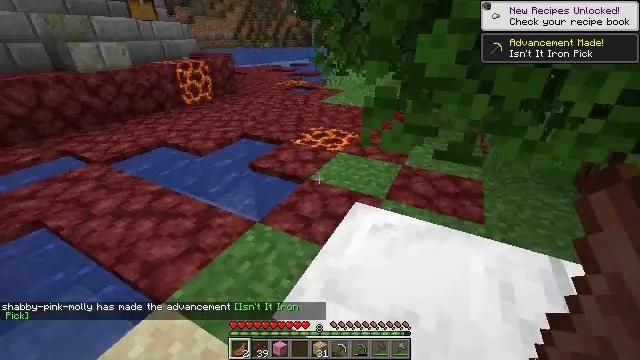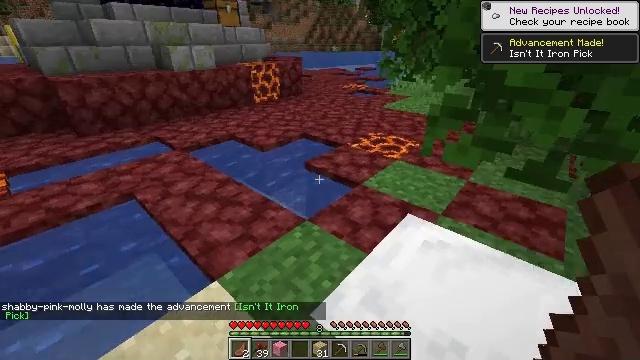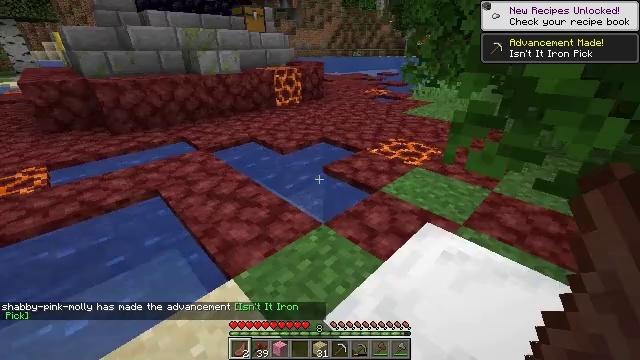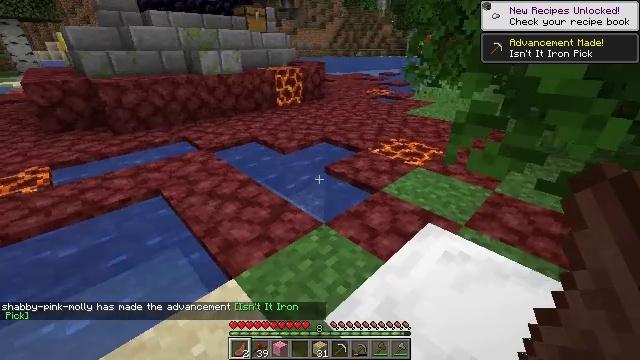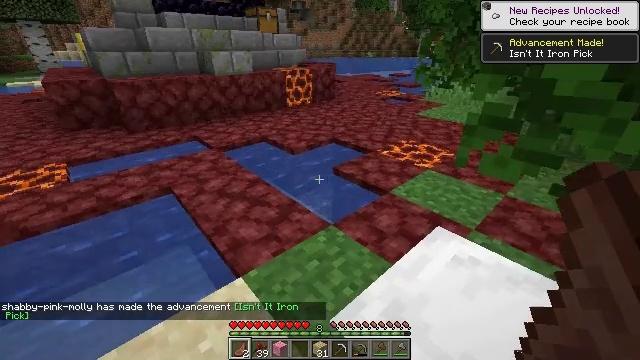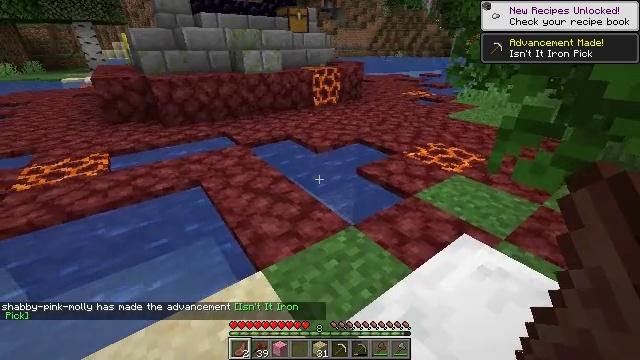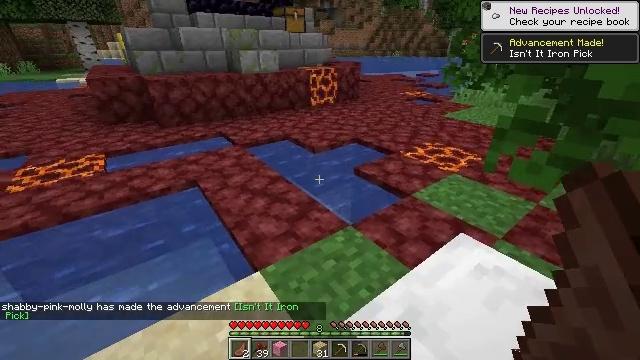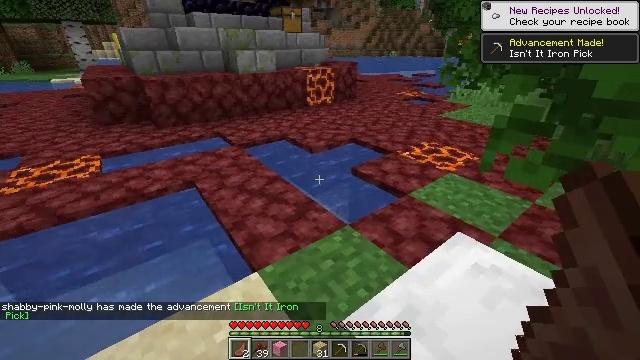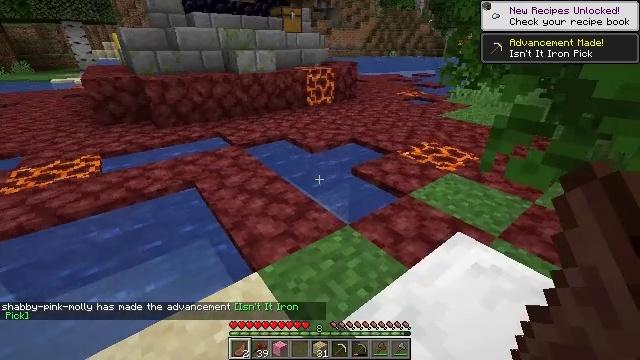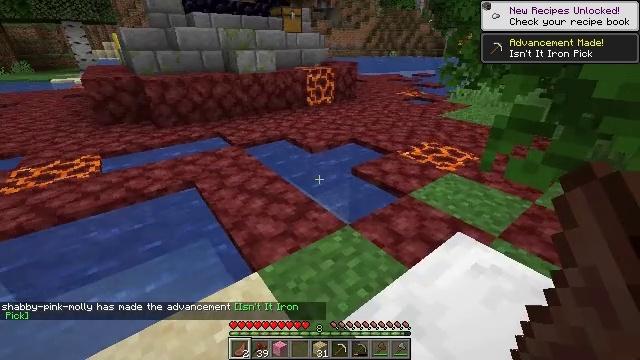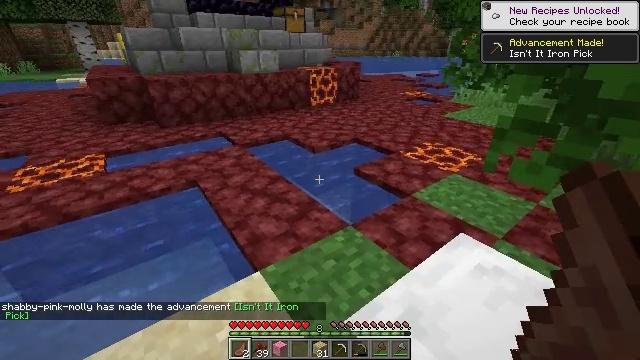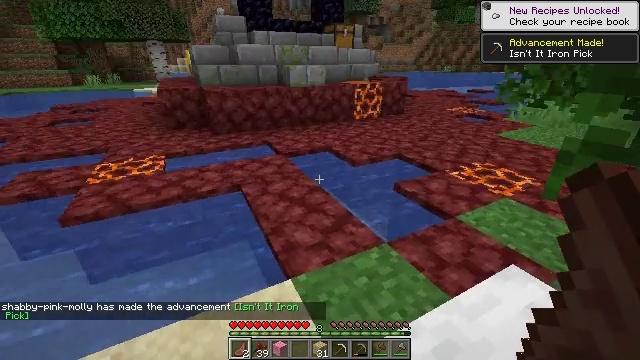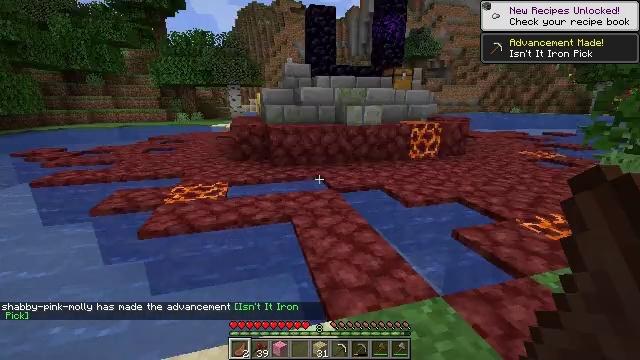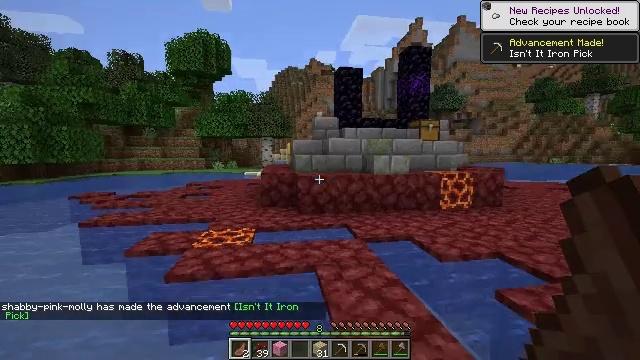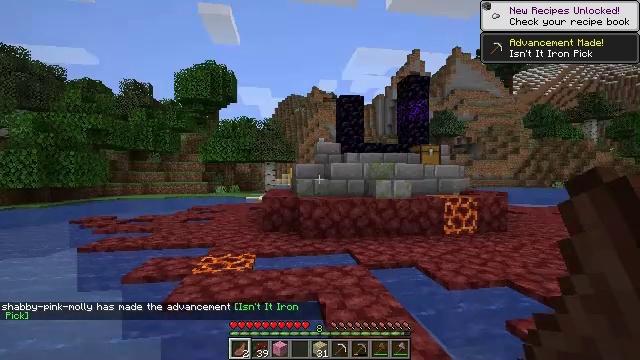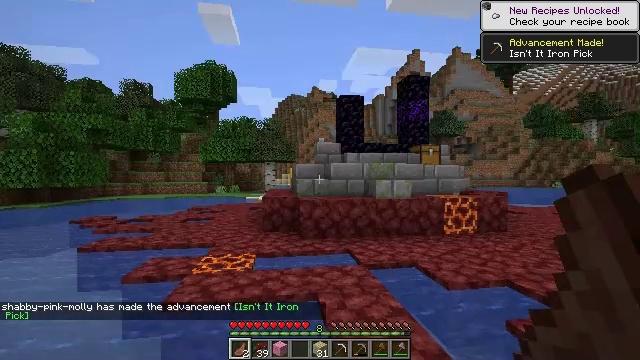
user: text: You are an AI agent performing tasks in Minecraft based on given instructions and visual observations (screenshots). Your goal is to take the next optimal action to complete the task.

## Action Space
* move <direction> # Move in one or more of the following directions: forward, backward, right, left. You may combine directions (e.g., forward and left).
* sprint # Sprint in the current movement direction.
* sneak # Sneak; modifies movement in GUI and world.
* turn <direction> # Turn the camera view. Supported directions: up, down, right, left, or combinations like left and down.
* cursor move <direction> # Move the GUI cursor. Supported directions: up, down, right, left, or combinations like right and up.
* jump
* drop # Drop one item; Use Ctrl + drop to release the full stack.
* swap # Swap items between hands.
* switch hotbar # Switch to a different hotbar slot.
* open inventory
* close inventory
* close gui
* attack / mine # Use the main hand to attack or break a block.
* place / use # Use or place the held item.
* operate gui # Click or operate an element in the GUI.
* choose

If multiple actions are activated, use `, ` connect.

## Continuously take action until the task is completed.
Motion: motion action
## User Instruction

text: Retrieve the valuable gold block.
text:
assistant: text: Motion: turn left
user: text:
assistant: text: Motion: turn left
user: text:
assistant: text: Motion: no_op
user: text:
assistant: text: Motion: turn left
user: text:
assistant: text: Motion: turn left
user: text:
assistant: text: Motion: no_op
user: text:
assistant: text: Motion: no_op
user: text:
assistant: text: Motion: no_op
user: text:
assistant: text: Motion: no_op
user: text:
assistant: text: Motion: no_op
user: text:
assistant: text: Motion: turn left and up
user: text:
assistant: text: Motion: turn left and up
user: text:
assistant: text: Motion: turn left and up
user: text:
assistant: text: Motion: turn up
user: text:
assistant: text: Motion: no_op
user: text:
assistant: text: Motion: no_op
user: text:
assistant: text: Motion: no_op
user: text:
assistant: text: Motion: no_op
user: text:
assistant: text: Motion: no_op
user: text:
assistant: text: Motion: no_op
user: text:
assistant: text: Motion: no_op
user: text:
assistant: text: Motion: turn right and down
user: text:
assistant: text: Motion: turn right and down
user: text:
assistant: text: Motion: turn down
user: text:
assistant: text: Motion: turn left and down
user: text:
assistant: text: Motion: move forward, turn left and down
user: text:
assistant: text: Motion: move forward, turn left and down
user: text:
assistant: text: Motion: move forward
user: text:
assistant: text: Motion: move forward
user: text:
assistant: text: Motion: move forward